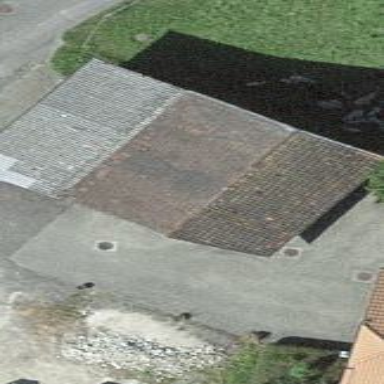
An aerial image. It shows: Garage.